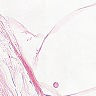
Metastatic tissue present: no